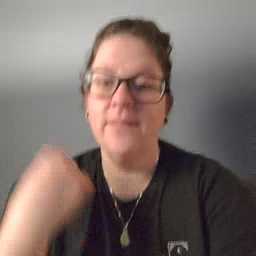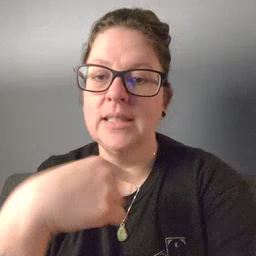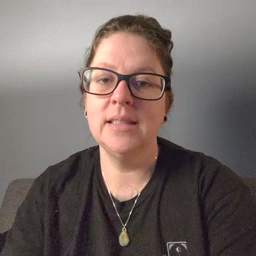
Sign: face